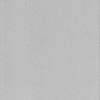
Label: dusty